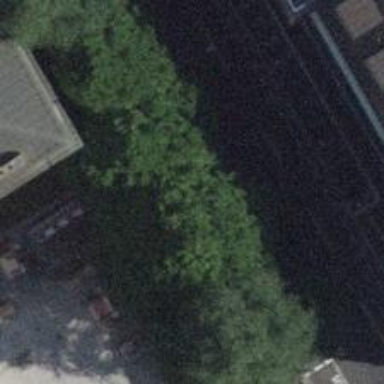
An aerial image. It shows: Bicycle parking shed.